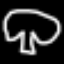
Label: mushroom